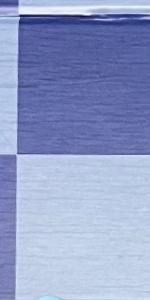
Label: Empty